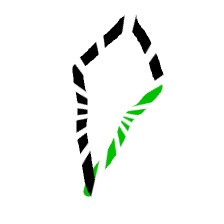
Shape: kite